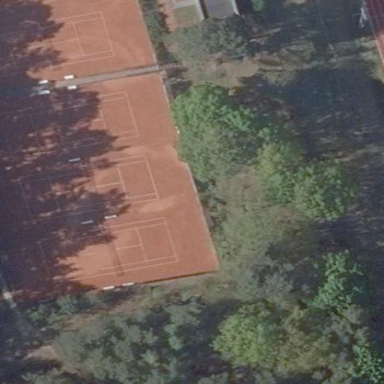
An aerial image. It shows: Tennis court on pitch.